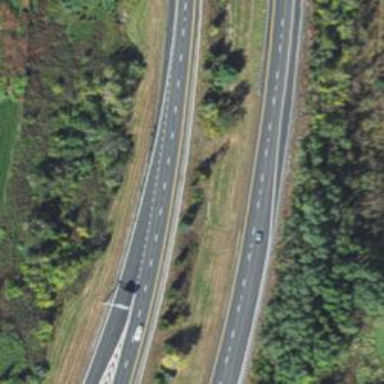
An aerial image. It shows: Motorway junction.